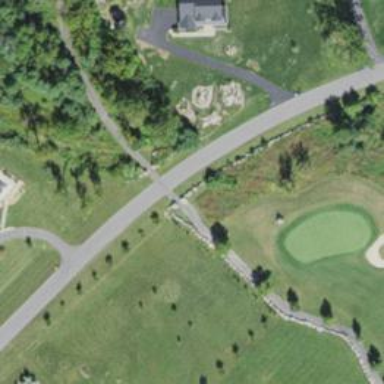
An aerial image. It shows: Service road designated as golf cart path.